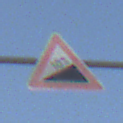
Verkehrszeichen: Steigung10
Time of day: SunriseSunset
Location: Outdoor (Urban)
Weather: Clear
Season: NotSpecified
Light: Natural